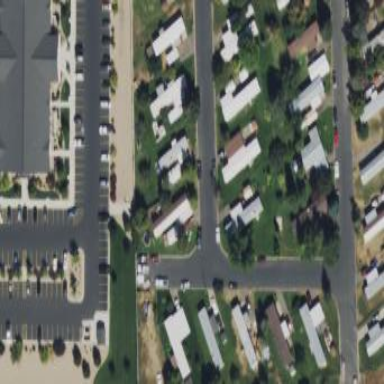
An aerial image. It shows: Residential area designated as trailer park.